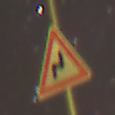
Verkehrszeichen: DoppelkurveRechts
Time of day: Night
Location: Outdoor (Suburban)
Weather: Clear
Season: NotSpecified
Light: Artificial